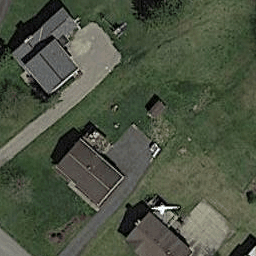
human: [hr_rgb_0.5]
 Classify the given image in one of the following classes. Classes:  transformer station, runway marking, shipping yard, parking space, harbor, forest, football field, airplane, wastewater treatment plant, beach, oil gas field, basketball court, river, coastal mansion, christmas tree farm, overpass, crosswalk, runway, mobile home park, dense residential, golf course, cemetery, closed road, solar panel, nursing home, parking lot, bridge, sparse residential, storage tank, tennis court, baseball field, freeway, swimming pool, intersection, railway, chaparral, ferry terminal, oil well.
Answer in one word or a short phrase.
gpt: sparse residential